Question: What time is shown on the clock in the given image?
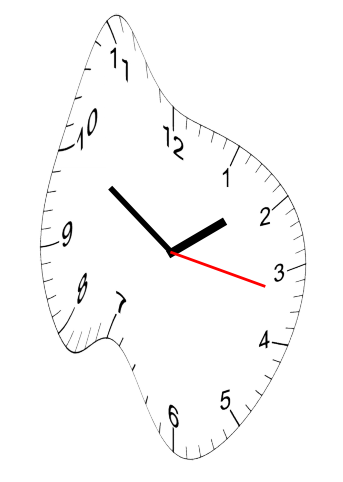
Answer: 01:50:17